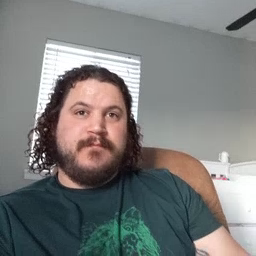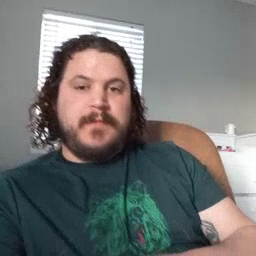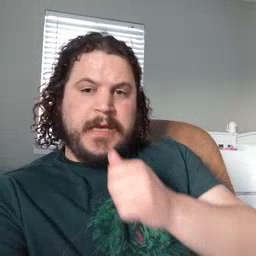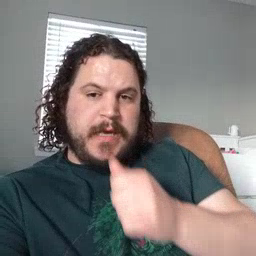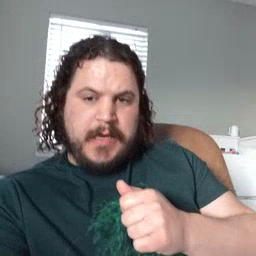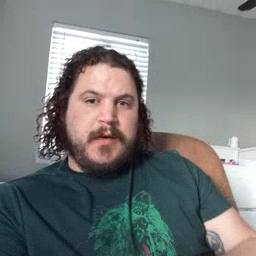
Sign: hide